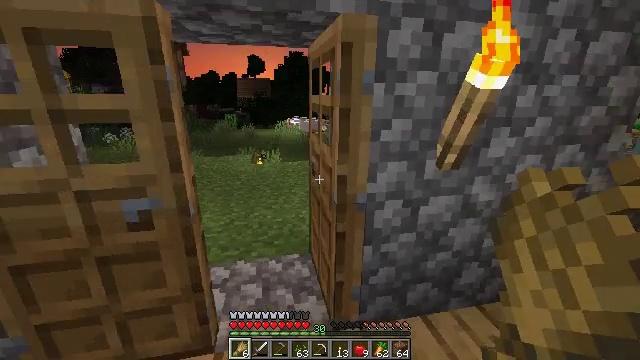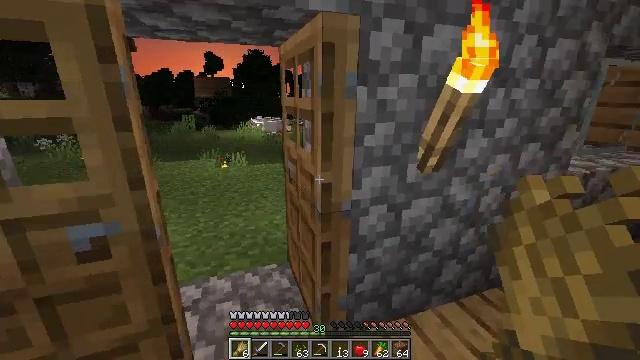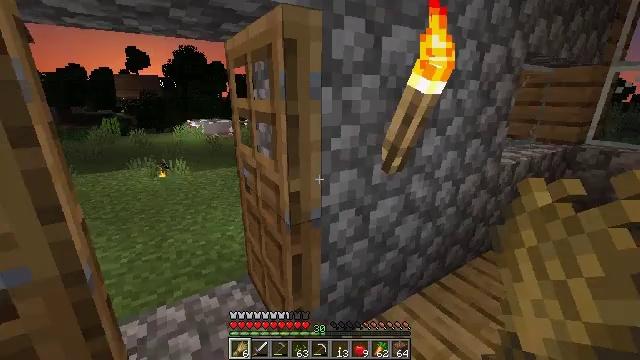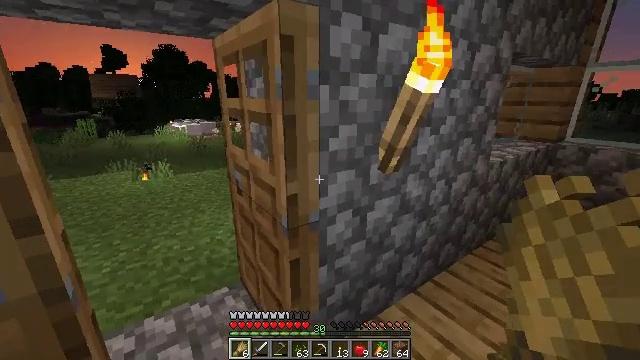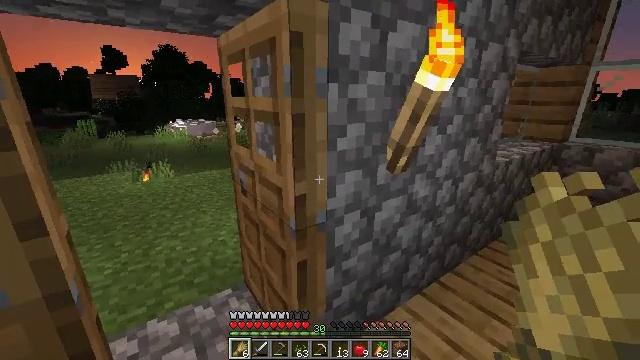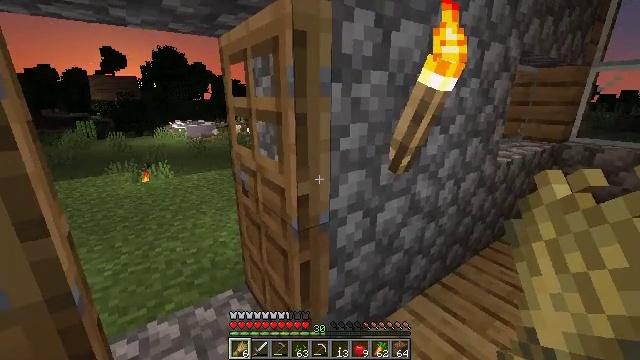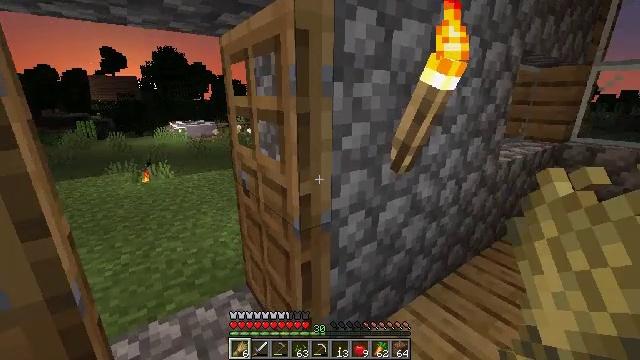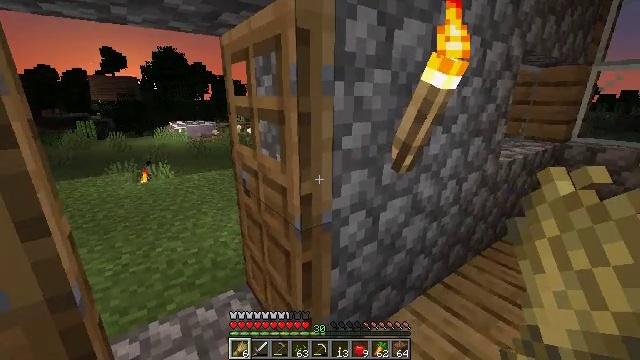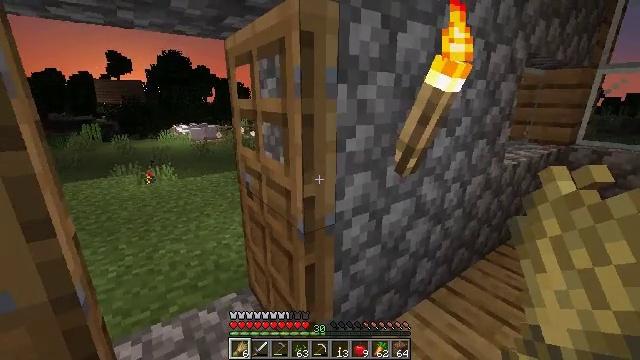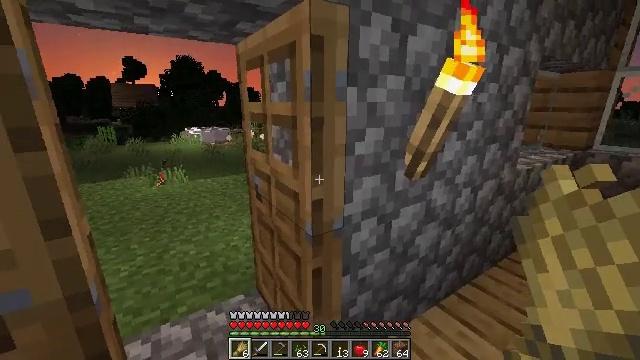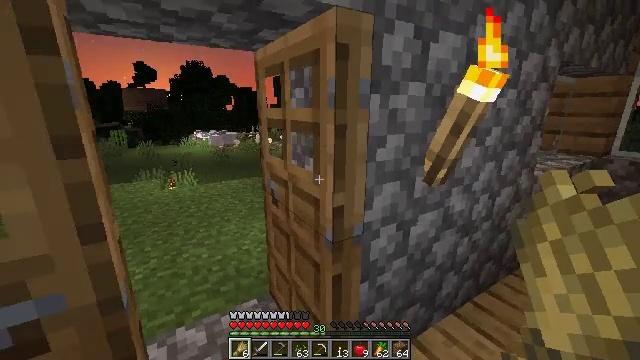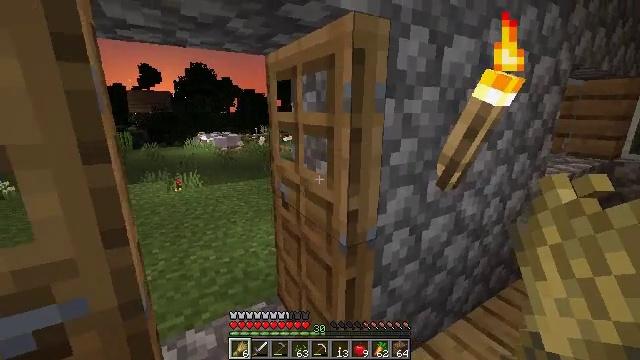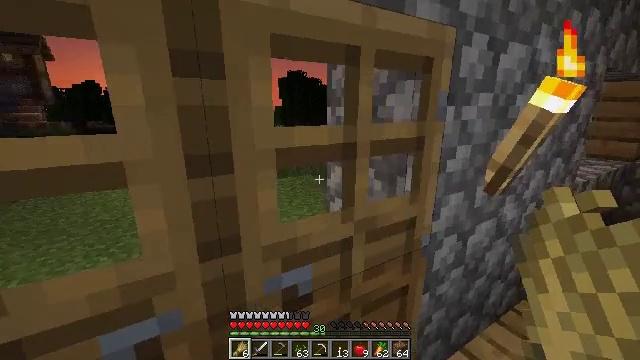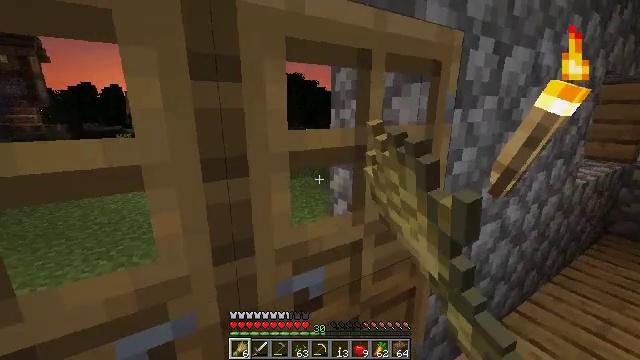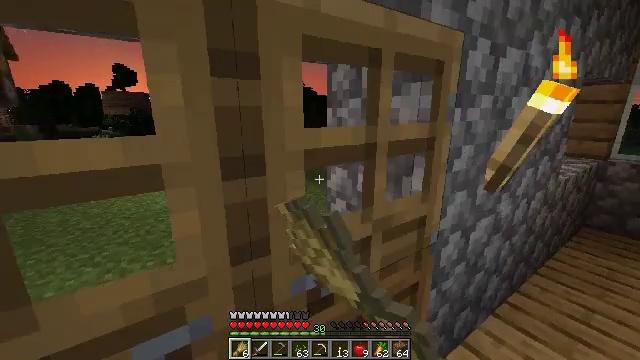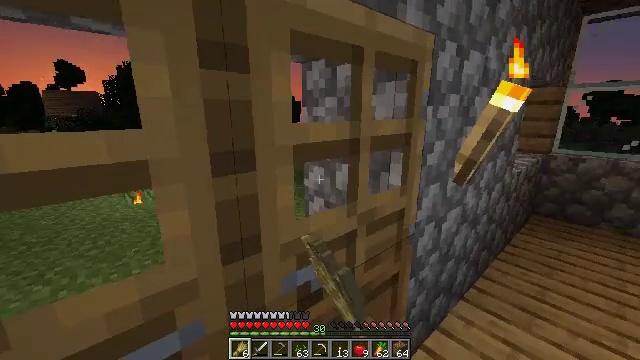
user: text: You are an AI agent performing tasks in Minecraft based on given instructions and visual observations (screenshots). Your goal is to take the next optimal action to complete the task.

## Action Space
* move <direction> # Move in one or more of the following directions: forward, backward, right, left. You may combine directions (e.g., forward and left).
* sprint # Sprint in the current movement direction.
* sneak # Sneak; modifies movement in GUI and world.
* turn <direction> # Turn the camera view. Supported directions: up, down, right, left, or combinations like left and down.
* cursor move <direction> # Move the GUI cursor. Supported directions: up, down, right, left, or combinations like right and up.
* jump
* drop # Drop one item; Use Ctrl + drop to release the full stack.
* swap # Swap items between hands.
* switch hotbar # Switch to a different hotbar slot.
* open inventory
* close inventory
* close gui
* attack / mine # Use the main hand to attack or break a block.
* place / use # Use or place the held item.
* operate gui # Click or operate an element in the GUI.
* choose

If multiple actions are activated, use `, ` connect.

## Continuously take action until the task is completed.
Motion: motion action
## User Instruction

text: Cut down the tree and harvest oak logs.
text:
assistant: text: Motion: move forward, turn right
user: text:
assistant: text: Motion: turn right
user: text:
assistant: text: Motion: turn right
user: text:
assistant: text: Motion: no_op
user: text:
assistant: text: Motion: no_op
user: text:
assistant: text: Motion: no_op
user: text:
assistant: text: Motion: no_op
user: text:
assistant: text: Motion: no_op
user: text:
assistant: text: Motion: turn left
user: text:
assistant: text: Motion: move left, turn left
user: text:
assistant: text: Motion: move left
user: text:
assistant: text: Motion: move left, use / place
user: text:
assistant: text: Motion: use / place
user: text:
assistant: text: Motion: turn right, use / place
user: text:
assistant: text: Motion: turn right
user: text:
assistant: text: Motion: turn right
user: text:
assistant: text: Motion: no_op
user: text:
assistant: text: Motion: no_op
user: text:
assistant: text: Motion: move forward, turn right
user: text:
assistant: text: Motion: move forward, turn right
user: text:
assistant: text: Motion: move forward, turn right and down
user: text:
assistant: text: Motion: move forward, turn right
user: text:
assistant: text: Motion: move forward, turn right
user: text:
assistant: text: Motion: move forward, turn right
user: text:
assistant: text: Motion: move forward
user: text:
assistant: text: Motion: move forward, turn left
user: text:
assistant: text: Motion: move forward, turn left
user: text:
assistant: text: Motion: move forward
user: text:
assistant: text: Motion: move forward
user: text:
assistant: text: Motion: move forward